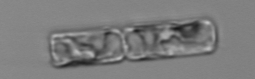
Label: Guinardia_delicatula